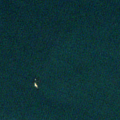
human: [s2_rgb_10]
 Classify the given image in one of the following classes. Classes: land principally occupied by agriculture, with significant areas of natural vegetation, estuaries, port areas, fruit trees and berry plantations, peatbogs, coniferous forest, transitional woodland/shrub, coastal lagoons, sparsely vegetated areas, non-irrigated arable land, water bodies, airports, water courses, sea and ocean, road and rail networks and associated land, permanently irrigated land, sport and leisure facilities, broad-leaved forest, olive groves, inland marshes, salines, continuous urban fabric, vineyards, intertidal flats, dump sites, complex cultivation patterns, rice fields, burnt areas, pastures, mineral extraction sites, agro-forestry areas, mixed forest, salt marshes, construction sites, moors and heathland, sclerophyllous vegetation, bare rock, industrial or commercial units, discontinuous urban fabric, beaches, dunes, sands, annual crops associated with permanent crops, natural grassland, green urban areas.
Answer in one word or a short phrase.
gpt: sea and ocean